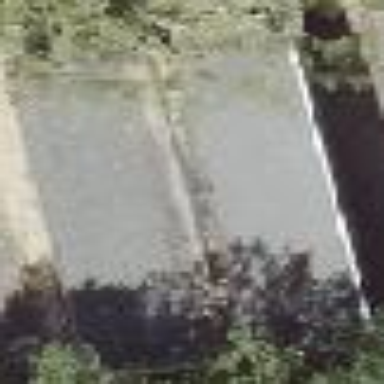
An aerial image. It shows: Group of garages.